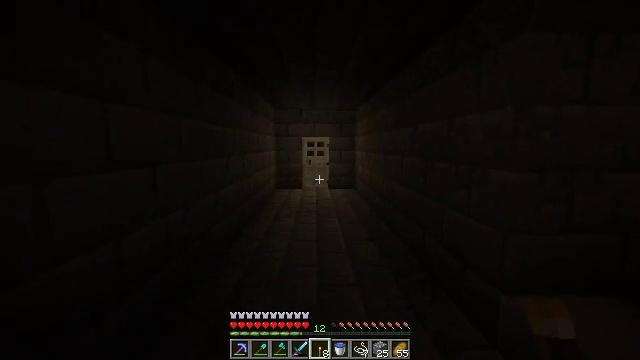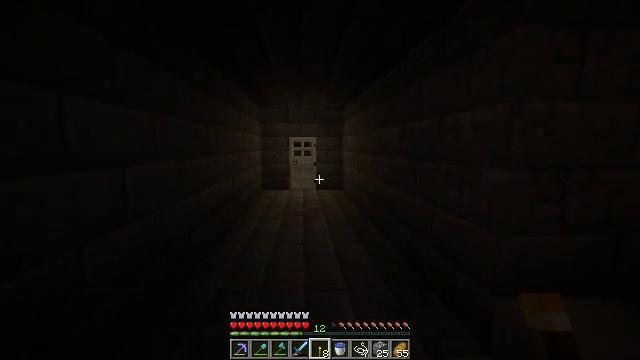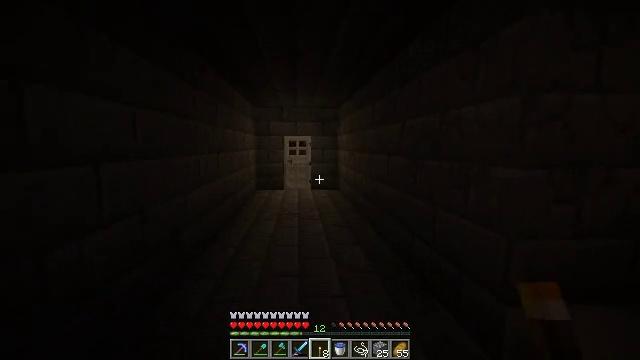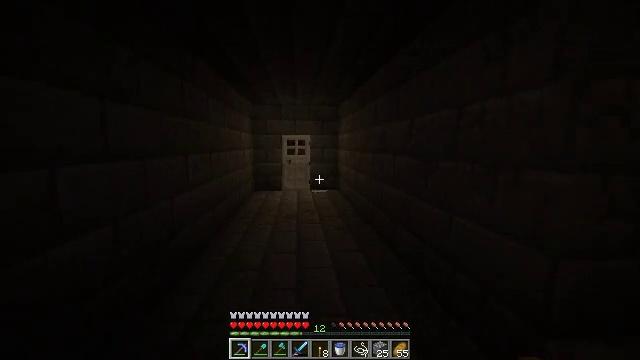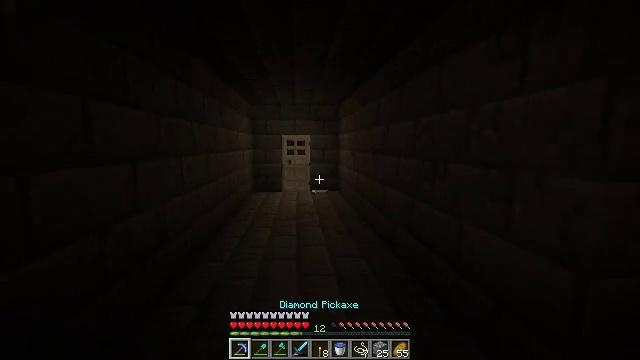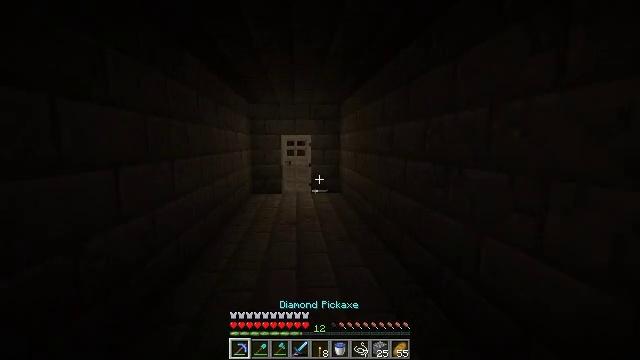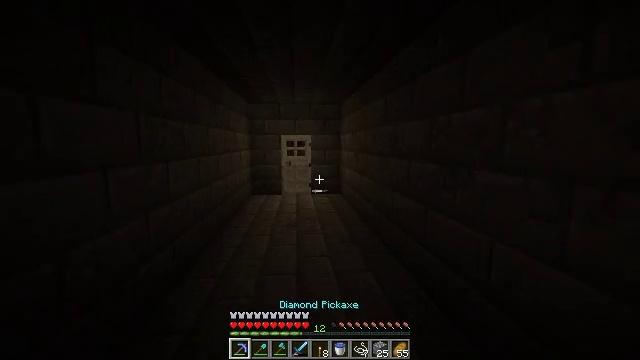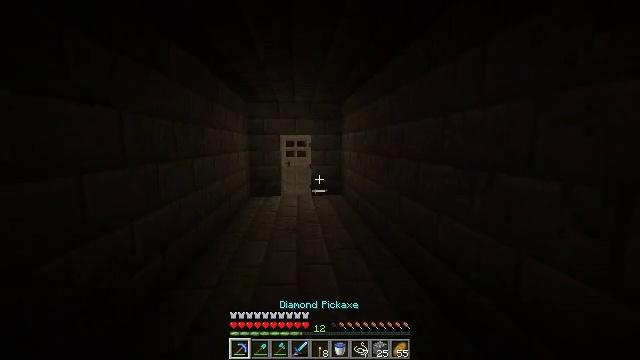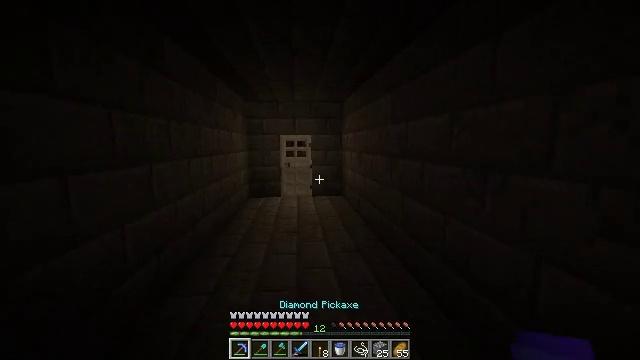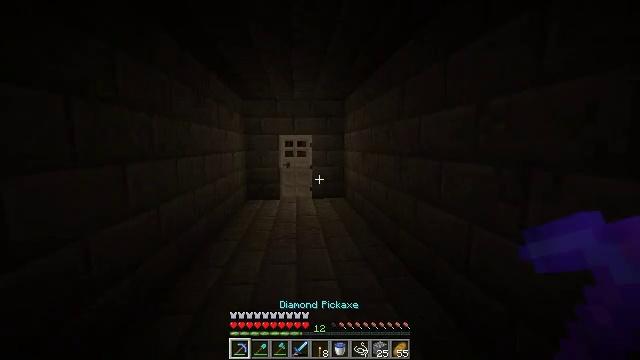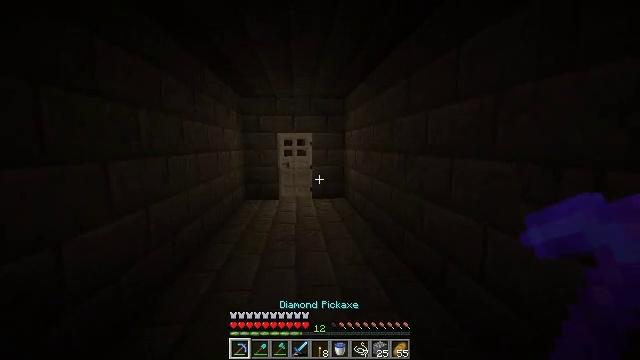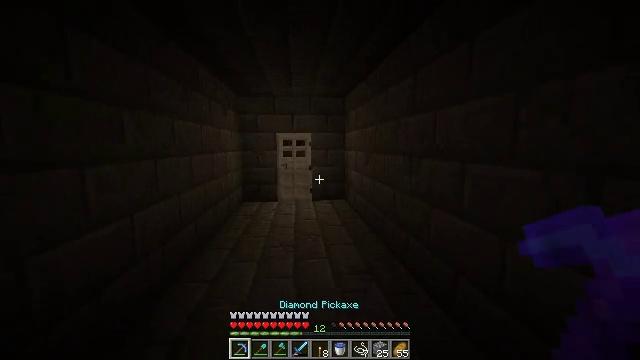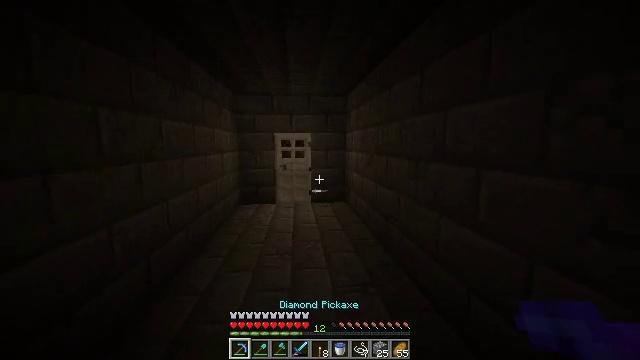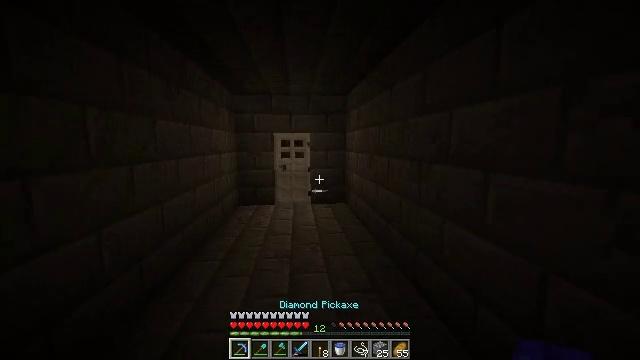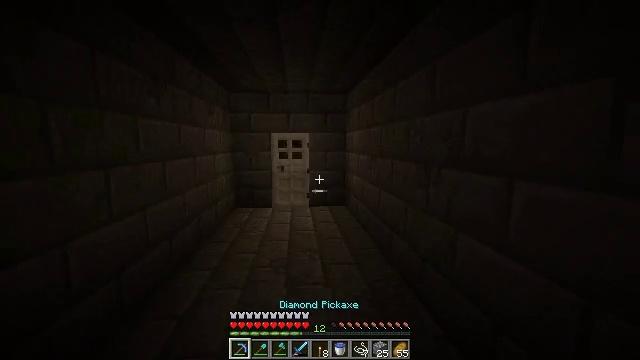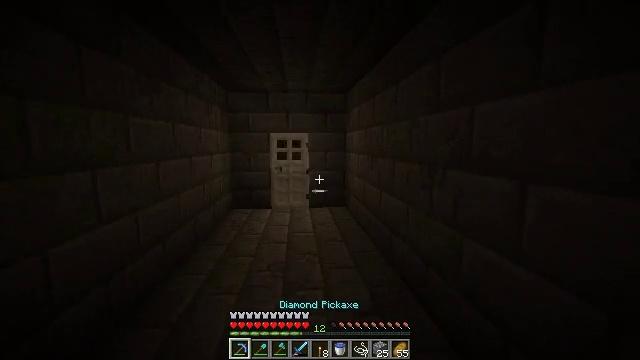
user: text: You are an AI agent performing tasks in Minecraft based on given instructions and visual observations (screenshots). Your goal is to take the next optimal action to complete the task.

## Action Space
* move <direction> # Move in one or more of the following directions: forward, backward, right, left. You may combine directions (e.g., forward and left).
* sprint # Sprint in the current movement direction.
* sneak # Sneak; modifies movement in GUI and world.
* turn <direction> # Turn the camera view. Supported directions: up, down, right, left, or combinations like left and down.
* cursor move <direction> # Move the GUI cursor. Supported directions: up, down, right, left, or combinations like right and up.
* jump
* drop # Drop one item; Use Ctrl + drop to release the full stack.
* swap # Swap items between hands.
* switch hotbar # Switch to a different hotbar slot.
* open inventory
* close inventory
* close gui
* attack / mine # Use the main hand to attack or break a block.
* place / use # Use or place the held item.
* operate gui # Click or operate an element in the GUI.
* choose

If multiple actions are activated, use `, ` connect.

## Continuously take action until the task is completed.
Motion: motion action
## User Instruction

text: Break the iron door.
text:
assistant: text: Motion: move forward, turn right
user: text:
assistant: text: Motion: move forward, turn right
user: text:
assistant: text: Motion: move forward, switch to hotbar 1
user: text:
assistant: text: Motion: move forward, switch to hotbar 1
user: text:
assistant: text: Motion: move forward, switch to hotbar 1
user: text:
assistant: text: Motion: move forward, switch to hotbar 1
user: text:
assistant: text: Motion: move forward
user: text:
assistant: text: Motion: move forward
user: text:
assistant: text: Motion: move forward
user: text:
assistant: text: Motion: move forward
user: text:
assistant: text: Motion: move forward
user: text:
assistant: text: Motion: move forward
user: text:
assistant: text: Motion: move forward
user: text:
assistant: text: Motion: move forward
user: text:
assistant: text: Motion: move forward
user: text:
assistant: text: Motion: move forward
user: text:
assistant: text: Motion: move forward
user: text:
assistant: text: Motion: move forward
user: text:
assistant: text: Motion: move forward
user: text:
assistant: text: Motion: move forward
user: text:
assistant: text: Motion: move forward
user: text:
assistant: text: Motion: move forward
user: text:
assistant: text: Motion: move forward
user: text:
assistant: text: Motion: move forward
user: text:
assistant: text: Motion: move forward
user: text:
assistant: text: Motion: move forward
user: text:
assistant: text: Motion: move forward
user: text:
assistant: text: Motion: move forward
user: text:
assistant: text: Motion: move forward
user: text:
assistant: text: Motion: move forward